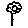
Label: flower